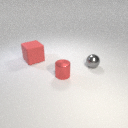
small red metal cylinder to the right of large red rubber cube